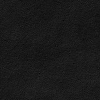
Atmospheric dust classification: not_dusty